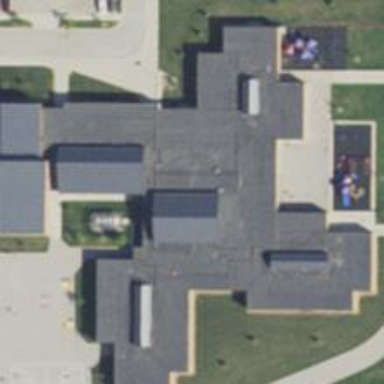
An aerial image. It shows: School building.